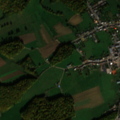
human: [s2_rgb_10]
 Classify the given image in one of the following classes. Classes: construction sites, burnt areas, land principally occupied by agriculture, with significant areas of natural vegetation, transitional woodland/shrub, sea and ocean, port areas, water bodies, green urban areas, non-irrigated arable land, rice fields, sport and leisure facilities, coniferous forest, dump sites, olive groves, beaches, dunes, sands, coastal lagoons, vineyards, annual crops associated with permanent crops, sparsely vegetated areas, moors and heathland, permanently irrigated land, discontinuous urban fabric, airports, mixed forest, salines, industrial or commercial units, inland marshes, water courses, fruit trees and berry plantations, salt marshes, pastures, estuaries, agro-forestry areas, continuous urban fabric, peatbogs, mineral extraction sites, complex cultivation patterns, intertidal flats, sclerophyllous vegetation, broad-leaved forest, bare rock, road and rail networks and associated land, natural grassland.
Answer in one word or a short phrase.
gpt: discontinuous urban fabric, non-irrigated arable land, pastures, land principally occupied by agriculture, with significant areas of natural vegetation, broad-leaved forest